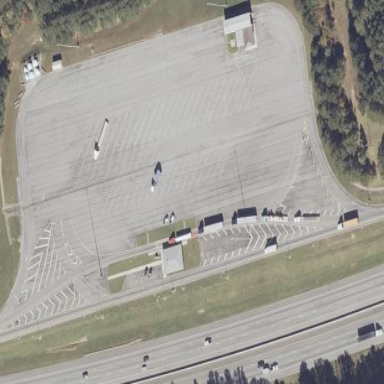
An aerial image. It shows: Weigh station for services.